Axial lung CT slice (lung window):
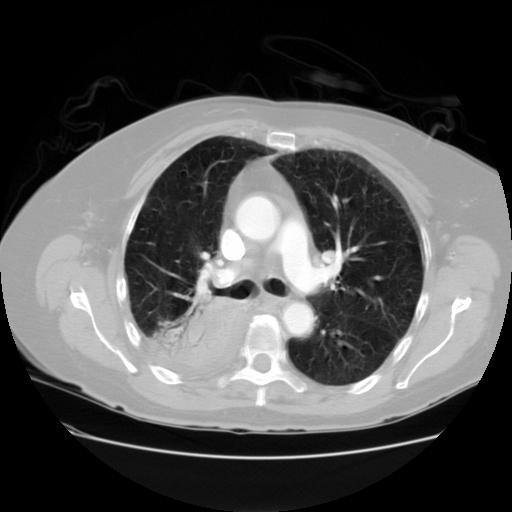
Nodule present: no